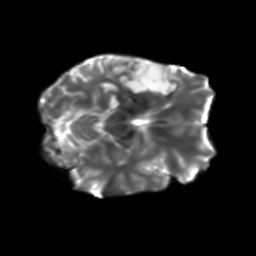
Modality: T2w
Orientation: axial
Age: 36
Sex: female
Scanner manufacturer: siemens
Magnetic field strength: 3 T
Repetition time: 5.25 s
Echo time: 0.08 s